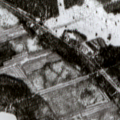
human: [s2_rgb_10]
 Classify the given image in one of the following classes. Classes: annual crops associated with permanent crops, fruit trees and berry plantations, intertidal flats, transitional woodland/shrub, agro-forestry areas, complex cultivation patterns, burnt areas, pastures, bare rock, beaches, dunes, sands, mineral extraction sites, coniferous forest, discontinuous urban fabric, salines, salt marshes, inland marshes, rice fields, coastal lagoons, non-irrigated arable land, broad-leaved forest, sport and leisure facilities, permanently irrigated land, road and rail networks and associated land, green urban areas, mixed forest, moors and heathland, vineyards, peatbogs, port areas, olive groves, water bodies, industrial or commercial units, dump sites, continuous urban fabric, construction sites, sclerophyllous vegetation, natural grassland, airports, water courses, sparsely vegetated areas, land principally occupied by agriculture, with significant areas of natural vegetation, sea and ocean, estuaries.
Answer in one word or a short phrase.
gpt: coniferous forest, transitional woodland/shrub, water bodies